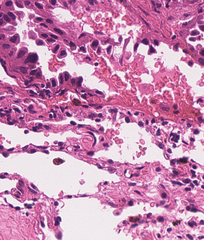
Tumor epithelial tissue: yes
Tumor-associated stroma tissue: yes
Normal tissue: no